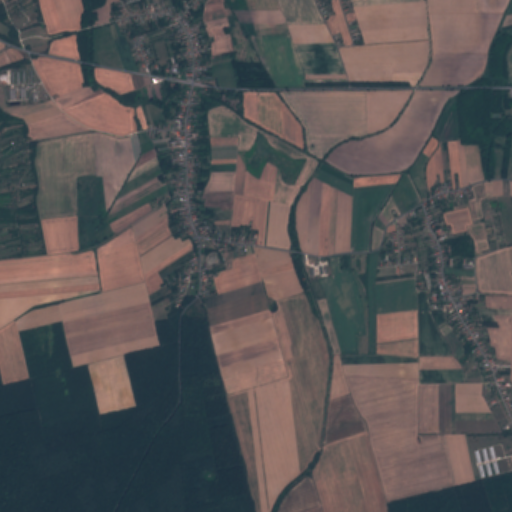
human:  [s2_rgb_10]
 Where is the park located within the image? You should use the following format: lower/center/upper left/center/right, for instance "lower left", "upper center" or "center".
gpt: The park is located in the upper left of the image.
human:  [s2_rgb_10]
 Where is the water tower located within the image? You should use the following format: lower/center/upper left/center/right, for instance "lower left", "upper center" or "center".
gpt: The water tower is located in the center of the image.
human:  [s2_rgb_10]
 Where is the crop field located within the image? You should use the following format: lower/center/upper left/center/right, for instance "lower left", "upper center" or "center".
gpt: There is no crop field in the image.